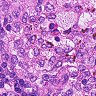
Metastatic tissue present: no